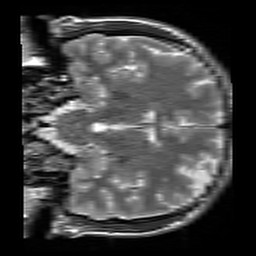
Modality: T2w
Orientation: coronal
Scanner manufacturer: siemens
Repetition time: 3.9 s
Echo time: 0.076 s